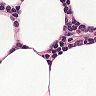
Metastatic tissue present: no